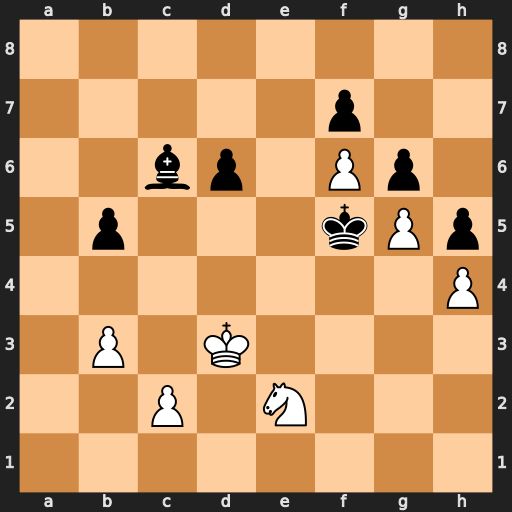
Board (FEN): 8/5p2/2bp1Pp1/1p3kPp/7P/1P1K4/2P1N3/8
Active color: w
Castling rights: -
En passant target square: -
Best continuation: Nd4+ Kg4 Nxc6